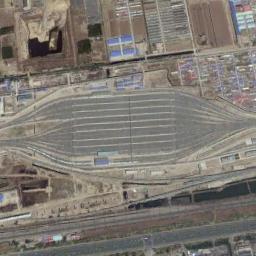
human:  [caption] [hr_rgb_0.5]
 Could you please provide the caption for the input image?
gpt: The railway station is next to some buildings .

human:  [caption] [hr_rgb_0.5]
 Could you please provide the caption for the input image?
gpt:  Lots of roads are near the railway station .

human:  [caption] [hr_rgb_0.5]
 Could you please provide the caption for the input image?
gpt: There is a fully equipped railway station in the suburbs .

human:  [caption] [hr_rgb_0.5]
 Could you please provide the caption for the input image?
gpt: The railway station with lots of railways is surrounded by lots of makeshift houses .

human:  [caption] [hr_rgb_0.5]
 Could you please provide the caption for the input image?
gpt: There are some brown bare land around the railway station .